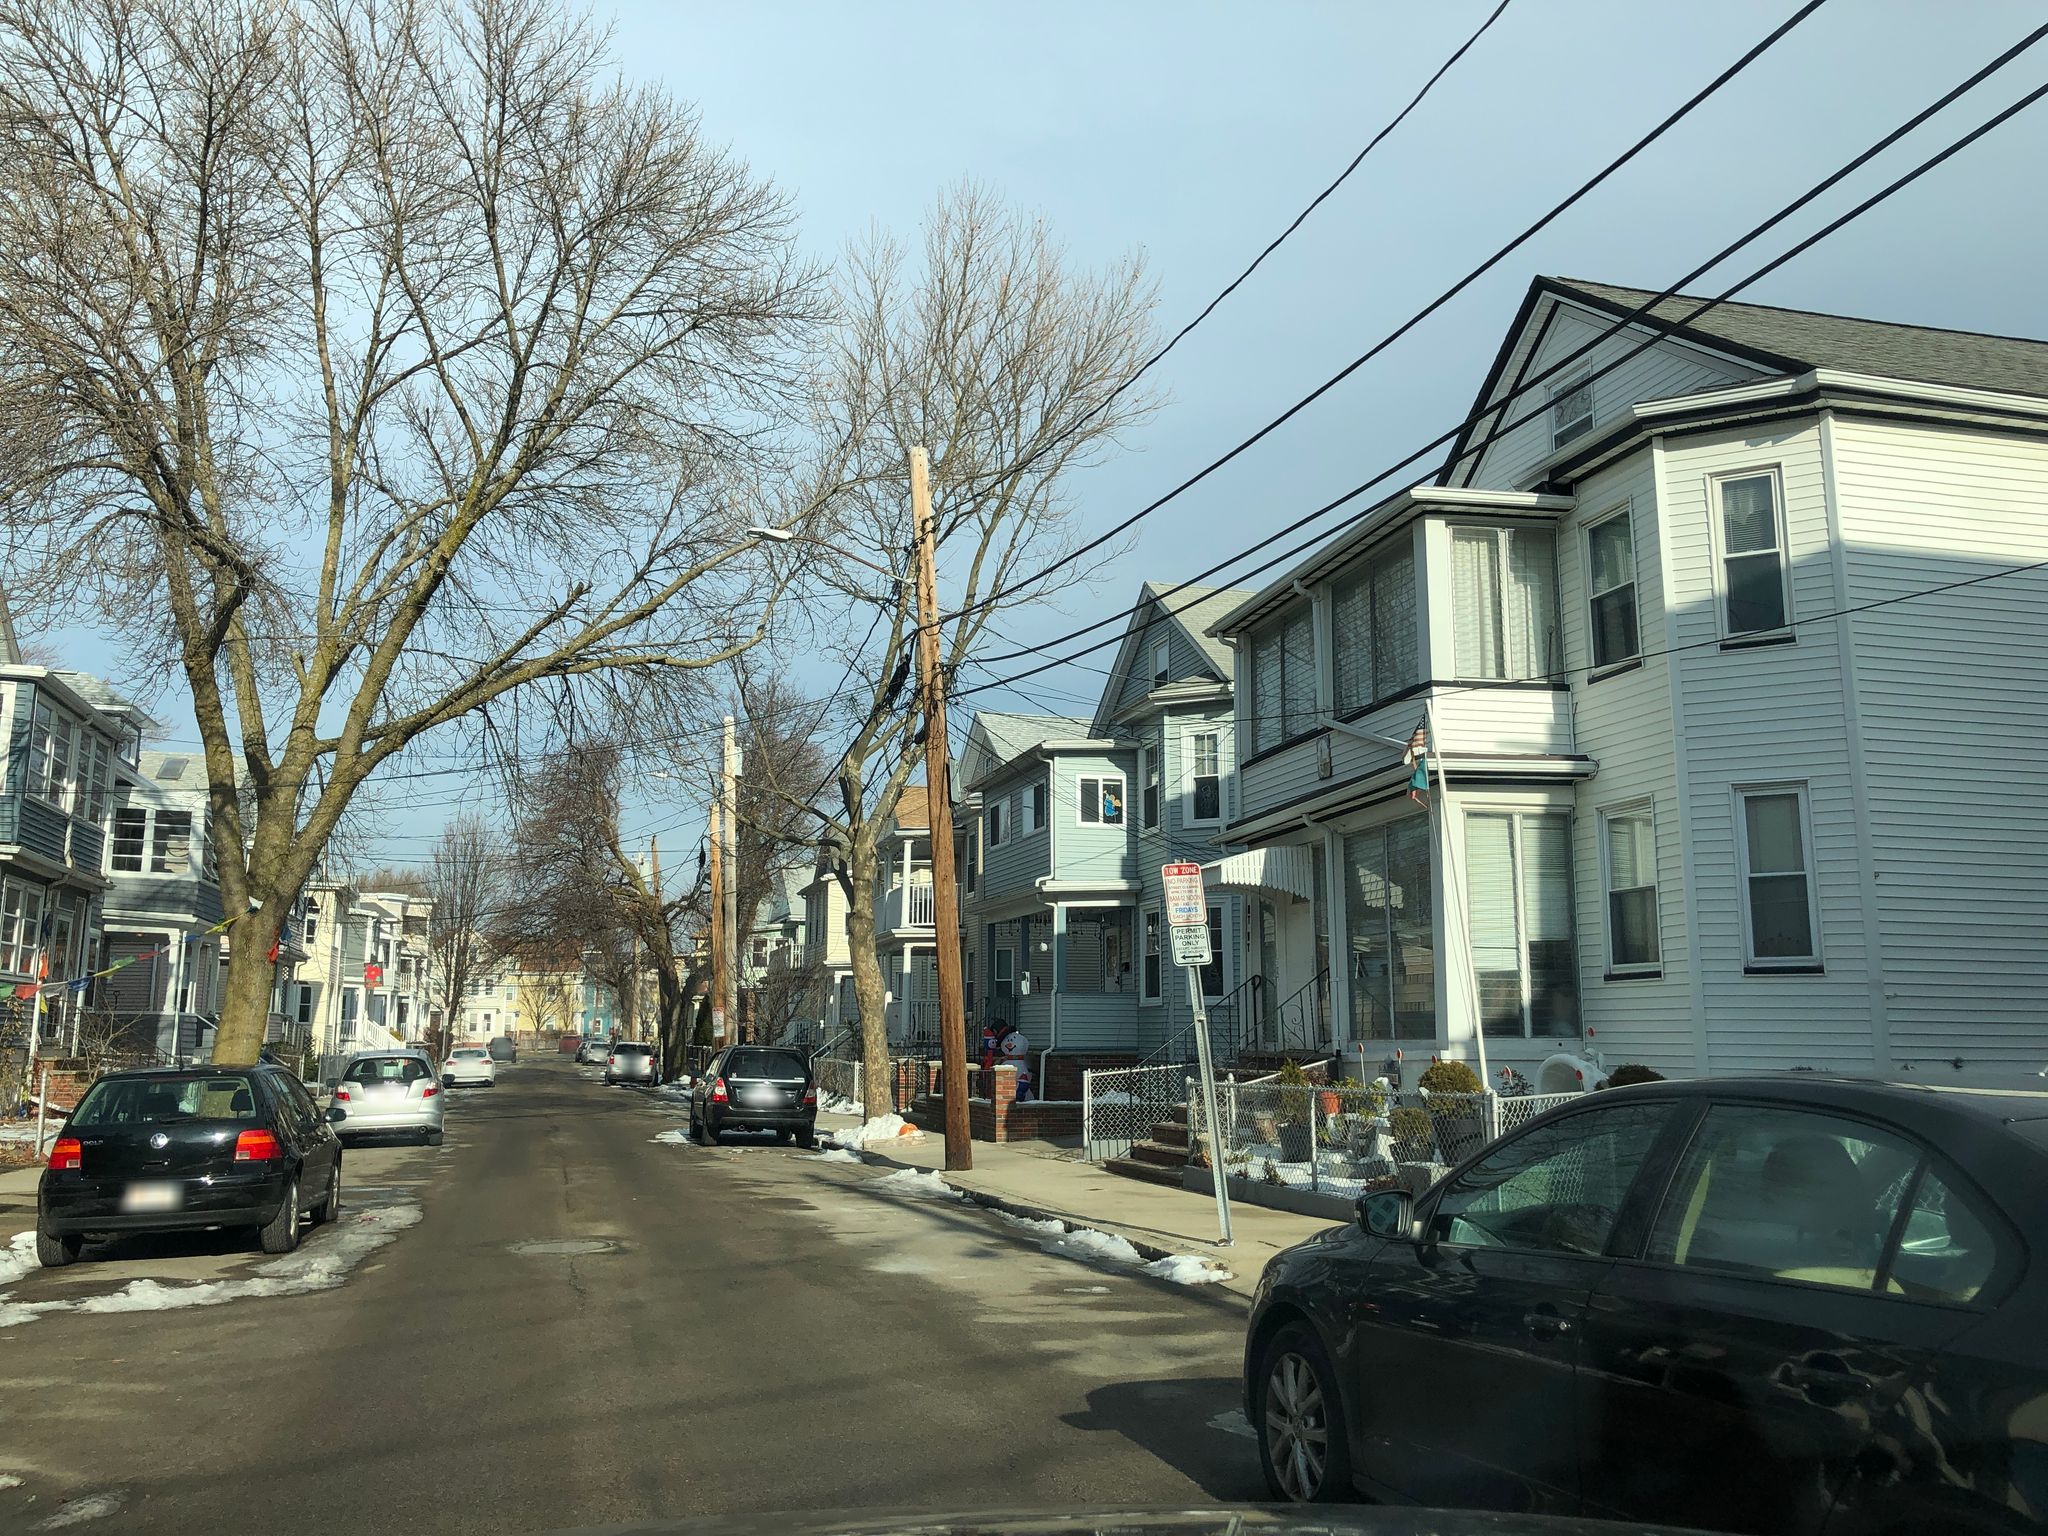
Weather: snowy
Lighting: day
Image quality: good
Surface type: driving surface
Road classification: footway
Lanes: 1
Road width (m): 12.2
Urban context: urban centre
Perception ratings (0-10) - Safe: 7.68, Lively: 9.18, Beautiful: 5.49, Boring: 3.03, Depressing: 1.14, Wealthy: 6.23